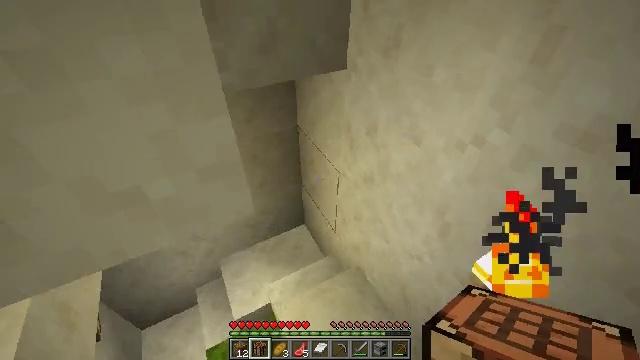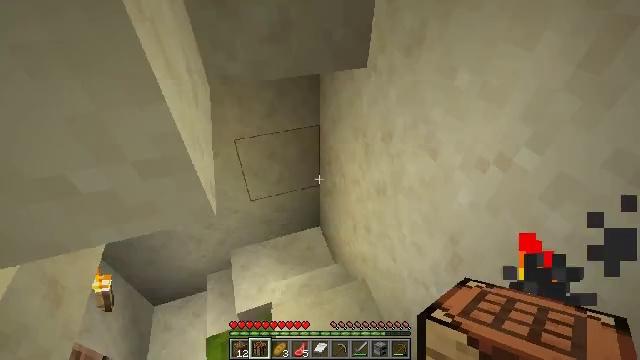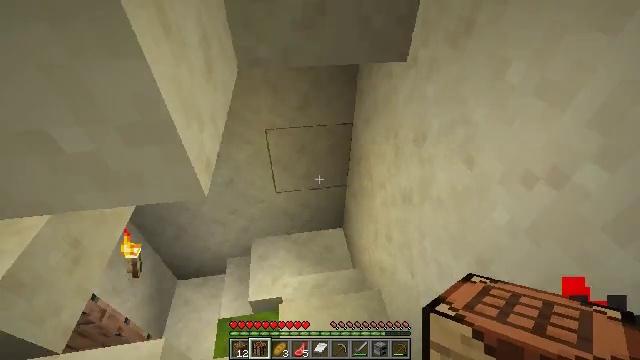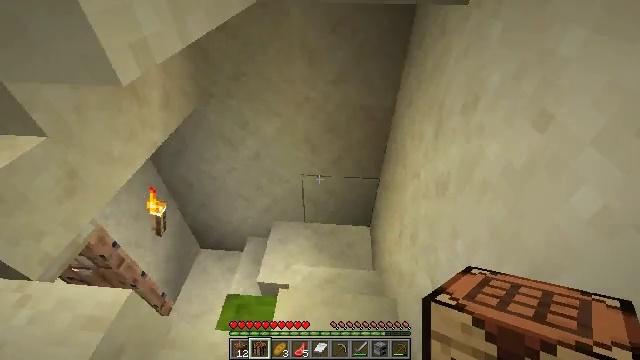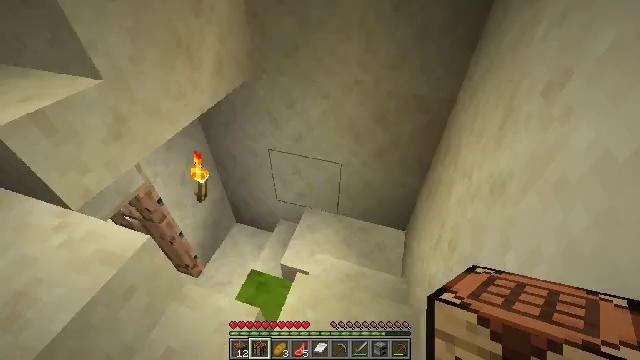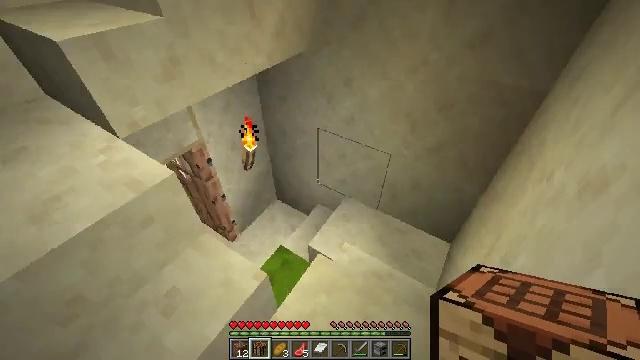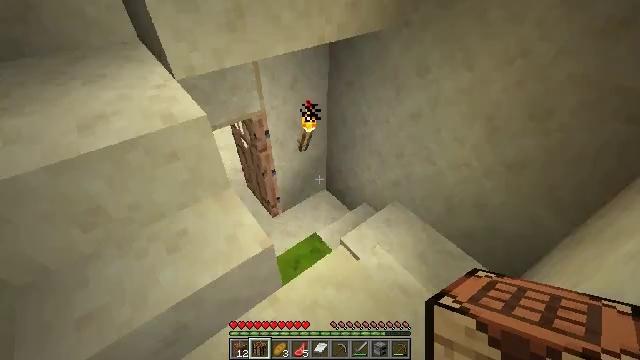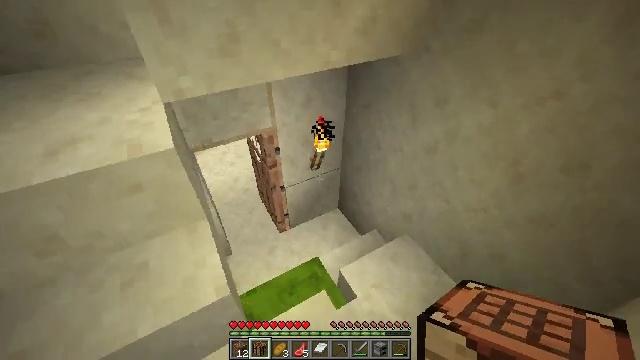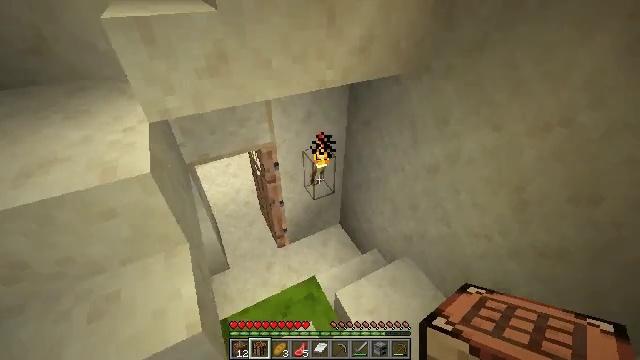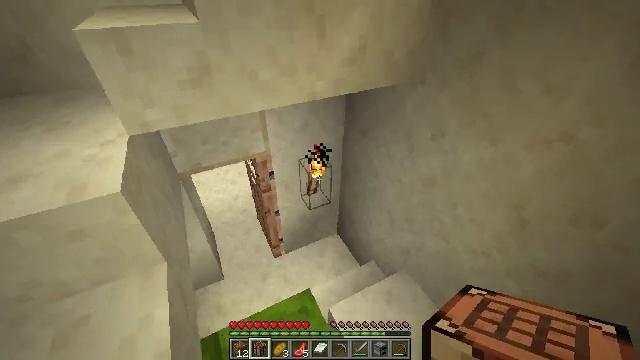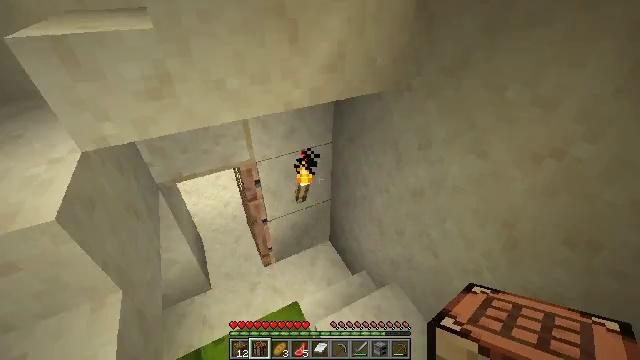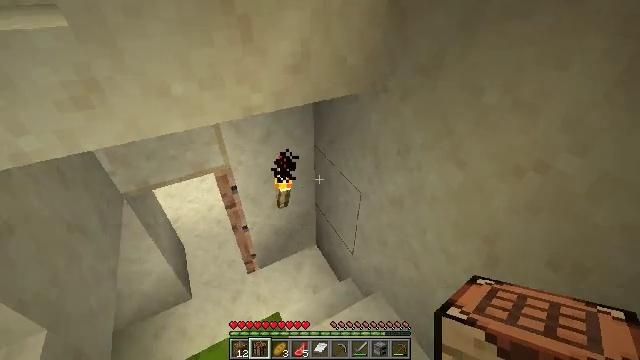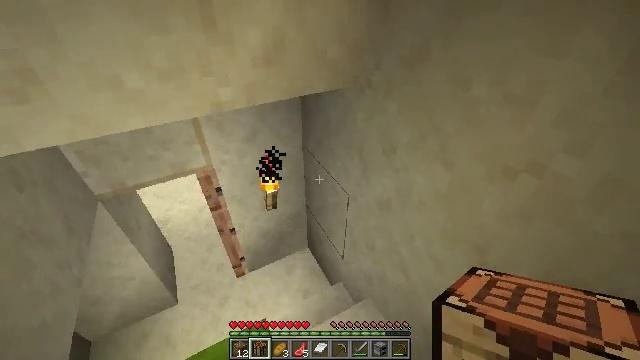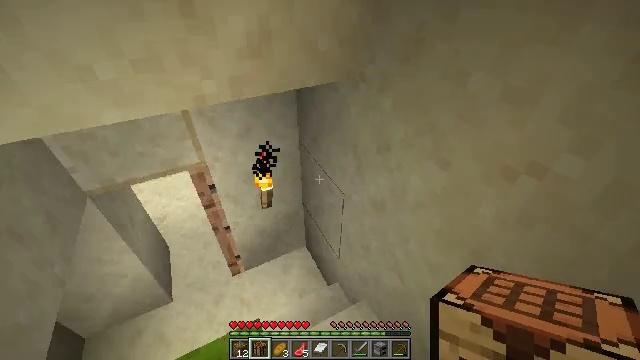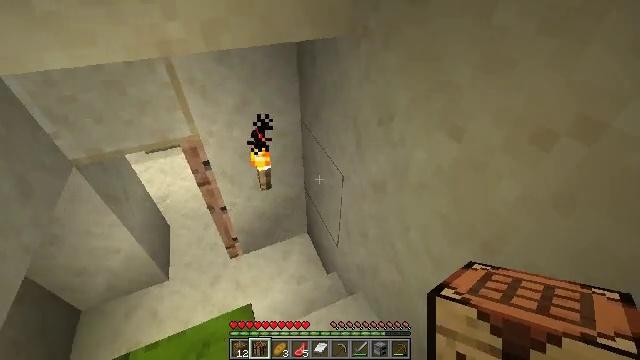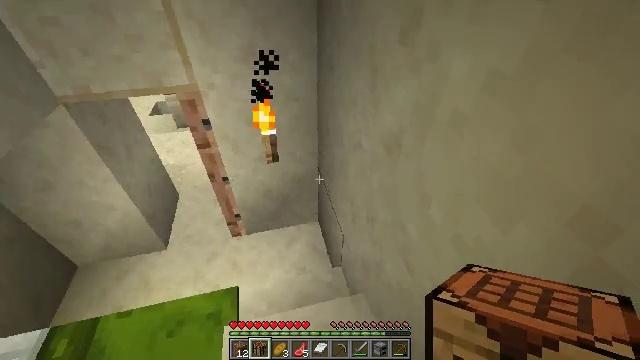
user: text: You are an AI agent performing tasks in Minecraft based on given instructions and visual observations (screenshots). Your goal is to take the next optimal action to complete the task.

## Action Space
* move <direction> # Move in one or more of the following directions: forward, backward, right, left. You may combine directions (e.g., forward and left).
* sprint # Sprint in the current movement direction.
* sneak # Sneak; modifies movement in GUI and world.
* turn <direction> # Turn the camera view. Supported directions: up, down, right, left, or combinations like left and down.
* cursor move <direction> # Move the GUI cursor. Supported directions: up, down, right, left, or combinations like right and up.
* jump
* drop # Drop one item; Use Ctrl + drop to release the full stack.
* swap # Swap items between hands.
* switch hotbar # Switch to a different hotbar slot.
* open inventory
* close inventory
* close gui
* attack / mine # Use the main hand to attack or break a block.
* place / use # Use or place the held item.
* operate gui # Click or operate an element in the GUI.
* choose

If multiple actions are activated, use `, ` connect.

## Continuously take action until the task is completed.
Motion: motion action
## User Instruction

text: Get the jungle fence gate into your inventory.
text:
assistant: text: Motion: move forward and move right, turn left
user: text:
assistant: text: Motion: move forward and move right, turn left
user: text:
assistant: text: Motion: move forward and move right, turn left
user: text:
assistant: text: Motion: move forward and move right, turn left
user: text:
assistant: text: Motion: move forward and move right, turn left
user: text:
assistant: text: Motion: move forward and move right, turn left
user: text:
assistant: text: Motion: move forward and move right, turn left and up
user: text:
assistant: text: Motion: move forward and move right, turn left and up
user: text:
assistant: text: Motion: move forward and move right, turn up
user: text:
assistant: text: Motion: move forward and move right
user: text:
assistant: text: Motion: move forward and move right, turn right
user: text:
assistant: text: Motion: move forward and move right
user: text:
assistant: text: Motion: move forward and move right
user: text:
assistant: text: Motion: move forward and move right, turn left and down
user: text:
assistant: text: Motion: move forward and move right, turn left
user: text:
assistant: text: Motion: move forward and move right, turn left
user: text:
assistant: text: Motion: move forward and move right, turn left
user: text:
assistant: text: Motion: move forward and move right, turn left
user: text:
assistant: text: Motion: move forward, turn left
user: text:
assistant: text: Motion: move forward, turn left
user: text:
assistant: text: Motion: move forward, turn left
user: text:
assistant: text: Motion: move forward, turn left
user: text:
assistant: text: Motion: move forward, turn left
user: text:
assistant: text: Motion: move forward, turn left
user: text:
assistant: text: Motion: move forward
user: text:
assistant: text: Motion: move forward, turn left
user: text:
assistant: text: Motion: move forward, turn left
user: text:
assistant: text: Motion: move forward
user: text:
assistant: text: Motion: move forward, turn up
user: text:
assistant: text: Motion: move forward, turn right and up